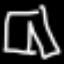
Label: pants